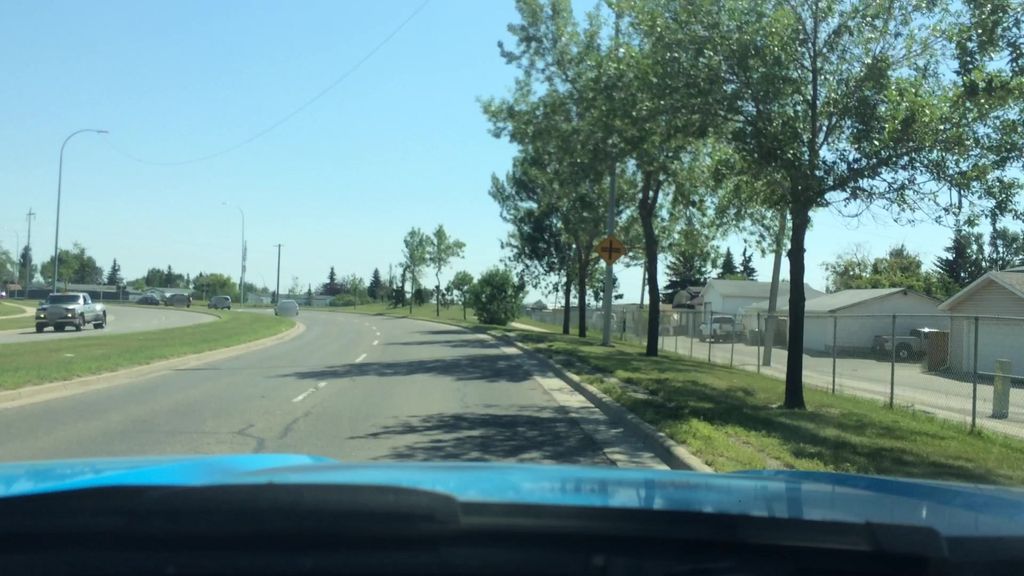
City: calgary